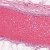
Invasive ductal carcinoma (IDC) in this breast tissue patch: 0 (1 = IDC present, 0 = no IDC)